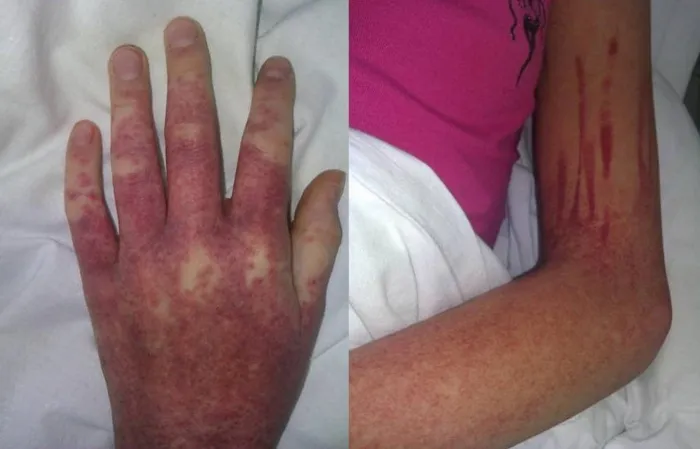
Cutaneous manifestation of DiHS/DRESS complicated by hypocoagulation: itchy maculopapular rash with hemorrhagic impregnation (Day 30 from sulfasalazine initiation).
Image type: medical_photograph (skin_photograph)